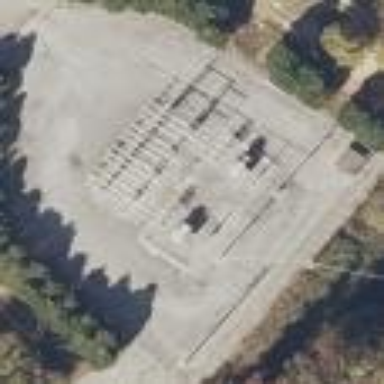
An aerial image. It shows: There is distribution substation enclosed by fence.